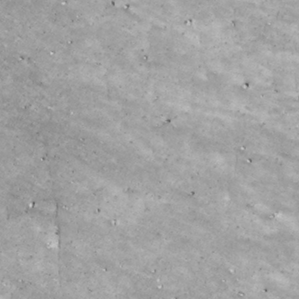
Label: non_frost